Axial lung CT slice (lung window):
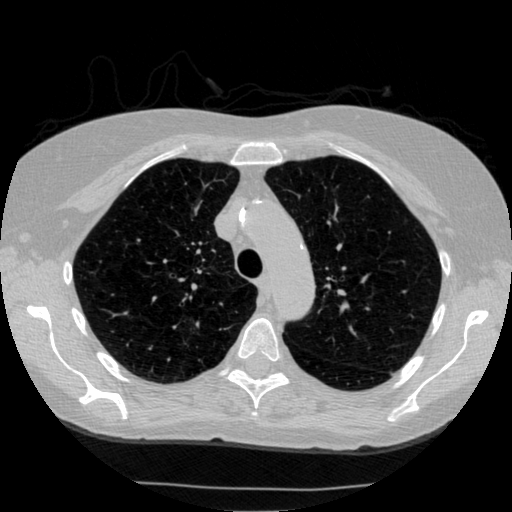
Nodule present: no